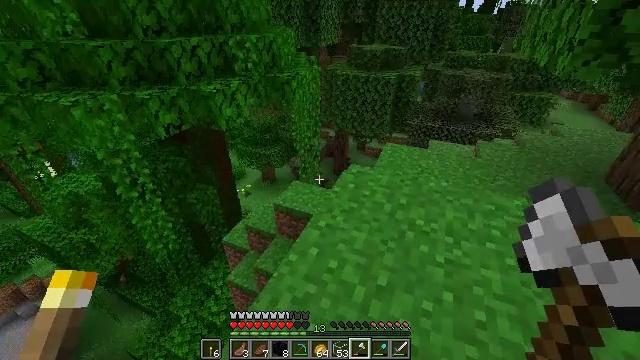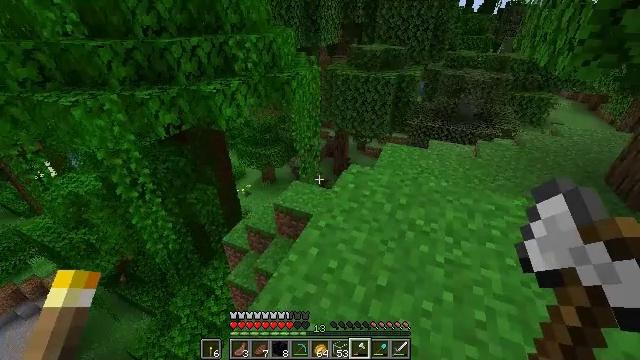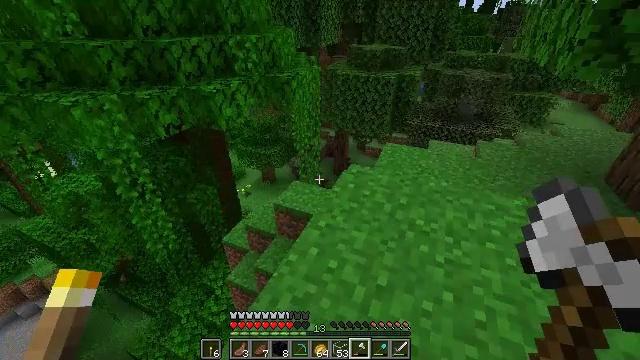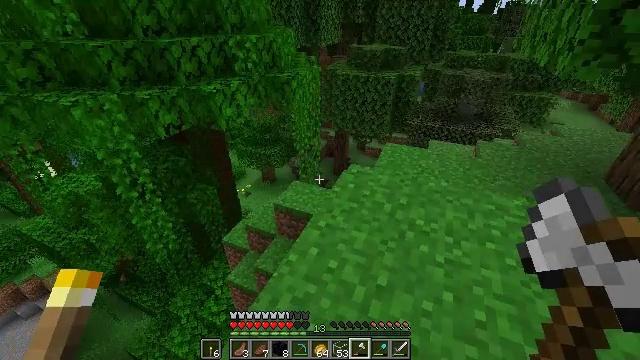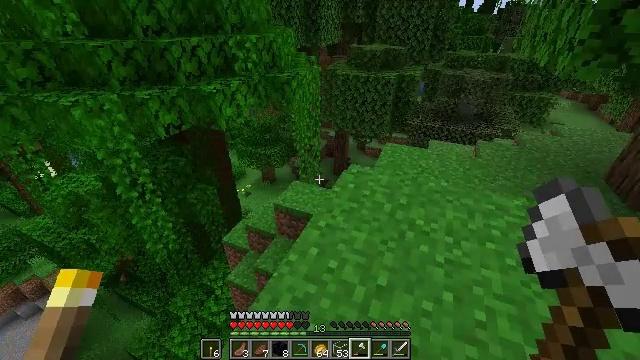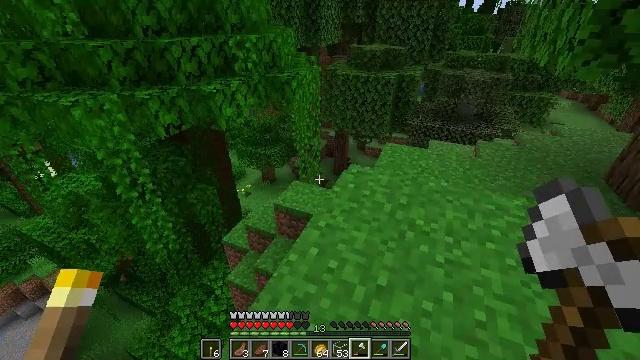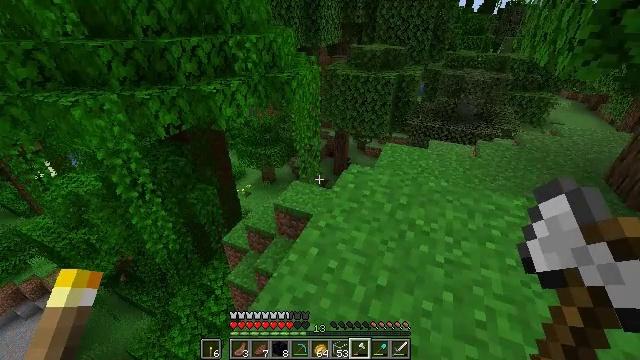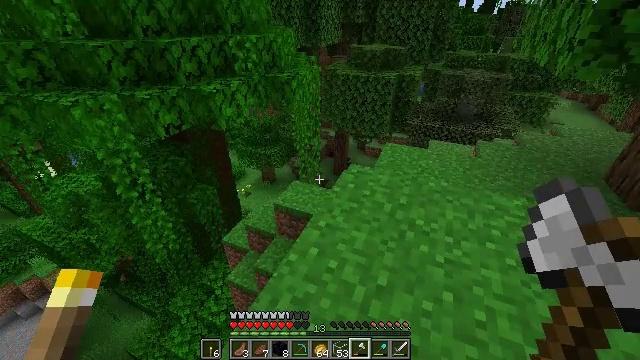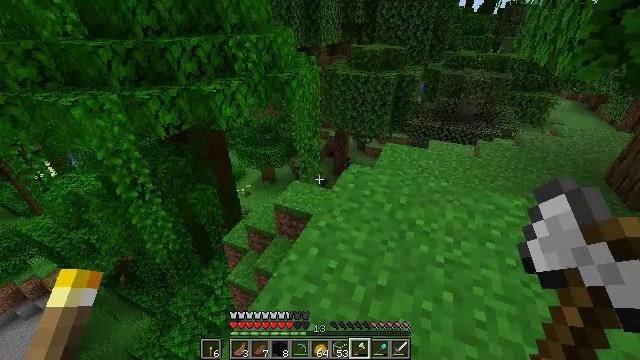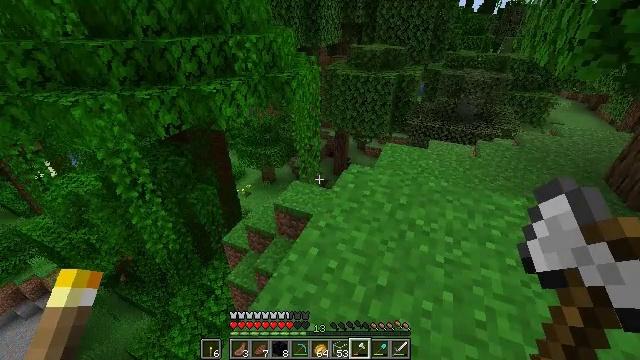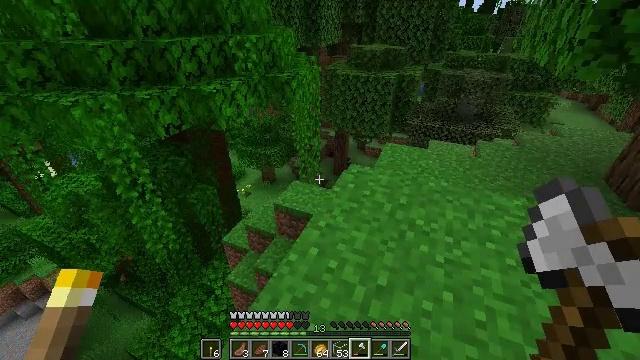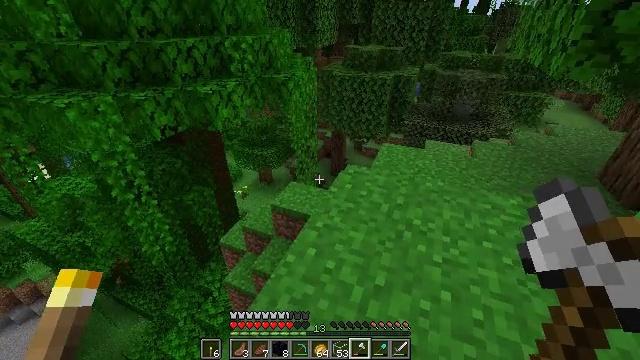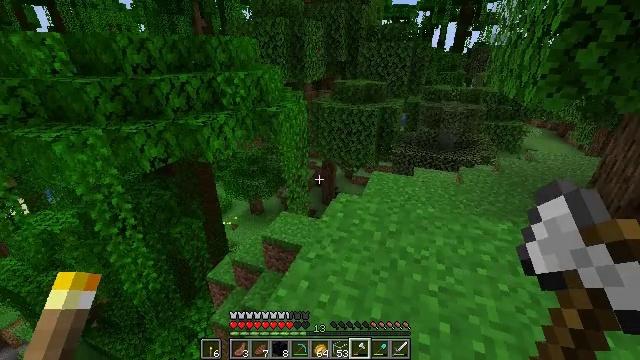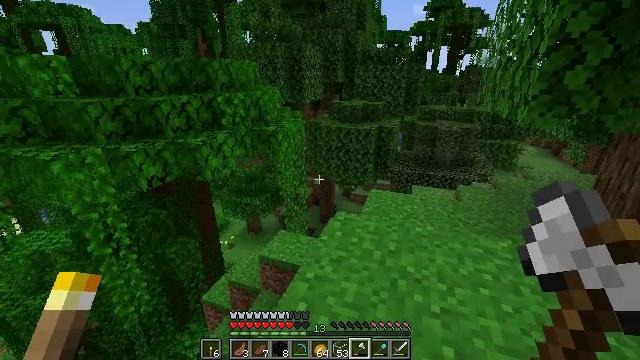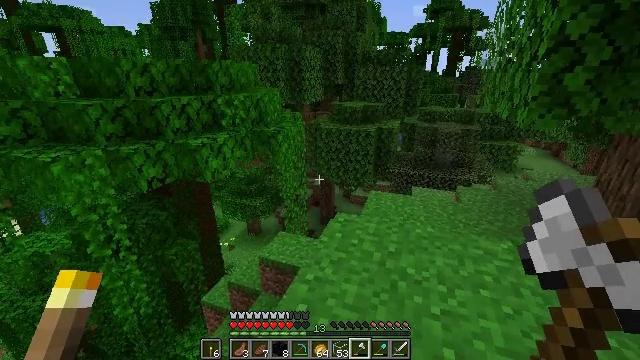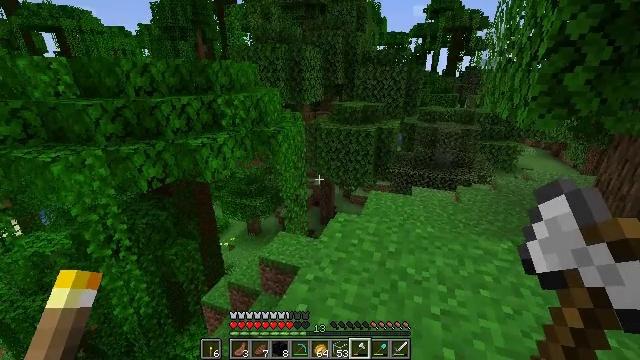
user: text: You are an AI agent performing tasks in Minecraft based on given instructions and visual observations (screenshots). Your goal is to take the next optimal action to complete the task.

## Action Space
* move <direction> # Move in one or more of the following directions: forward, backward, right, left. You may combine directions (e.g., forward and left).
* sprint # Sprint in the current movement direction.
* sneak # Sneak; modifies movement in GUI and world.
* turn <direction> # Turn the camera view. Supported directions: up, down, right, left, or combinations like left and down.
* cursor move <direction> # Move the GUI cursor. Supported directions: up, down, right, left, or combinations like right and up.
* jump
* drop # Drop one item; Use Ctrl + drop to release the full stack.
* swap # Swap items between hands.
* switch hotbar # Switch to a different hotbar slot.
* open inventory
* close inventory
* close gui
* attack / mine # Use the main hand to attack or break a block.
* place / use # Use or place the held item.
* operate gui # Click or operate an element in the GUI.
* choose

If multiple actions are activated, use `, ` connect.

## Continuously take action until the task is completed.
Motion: motion action
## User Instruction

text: Mine the sugar cane near rivers.
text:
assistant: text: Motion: no_op
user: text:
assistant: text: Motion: no_op
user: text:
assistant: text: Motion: no_op
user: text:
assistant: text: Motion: no_op
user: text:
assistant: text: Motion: no_op
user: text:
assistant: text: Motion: no_op
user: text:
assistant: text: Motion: no_op
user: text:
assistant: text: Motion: no_op
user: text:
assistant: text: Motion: no_op
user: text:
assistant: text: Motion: no_op
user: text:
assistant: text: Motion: no_op
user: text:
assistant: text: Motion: turn right and up
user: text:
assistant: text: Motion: turn up
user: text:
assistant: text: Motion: no_op
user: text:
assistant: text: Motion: no_op
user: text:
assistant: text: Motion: no_op
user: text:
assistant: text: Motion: no_op
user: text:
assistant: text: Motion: turn left
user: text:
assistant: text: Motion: turn left
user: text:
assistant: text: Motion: turn left and up
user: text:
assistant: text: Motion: turn left and up
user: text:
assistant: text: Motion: turn left
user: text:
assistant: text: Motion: no_op
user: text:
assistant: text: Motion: turn left
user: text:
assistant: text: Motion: turn left
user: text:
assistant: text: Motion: no_op
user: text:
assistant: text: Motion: no_op
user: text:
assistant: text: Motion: no_op
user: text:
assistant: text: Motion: no_op
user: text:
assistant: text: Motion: no_op